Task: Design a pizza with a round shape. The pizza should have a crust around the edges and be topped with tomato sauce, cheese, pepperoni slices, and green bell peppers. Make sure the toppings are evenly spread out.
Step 276:
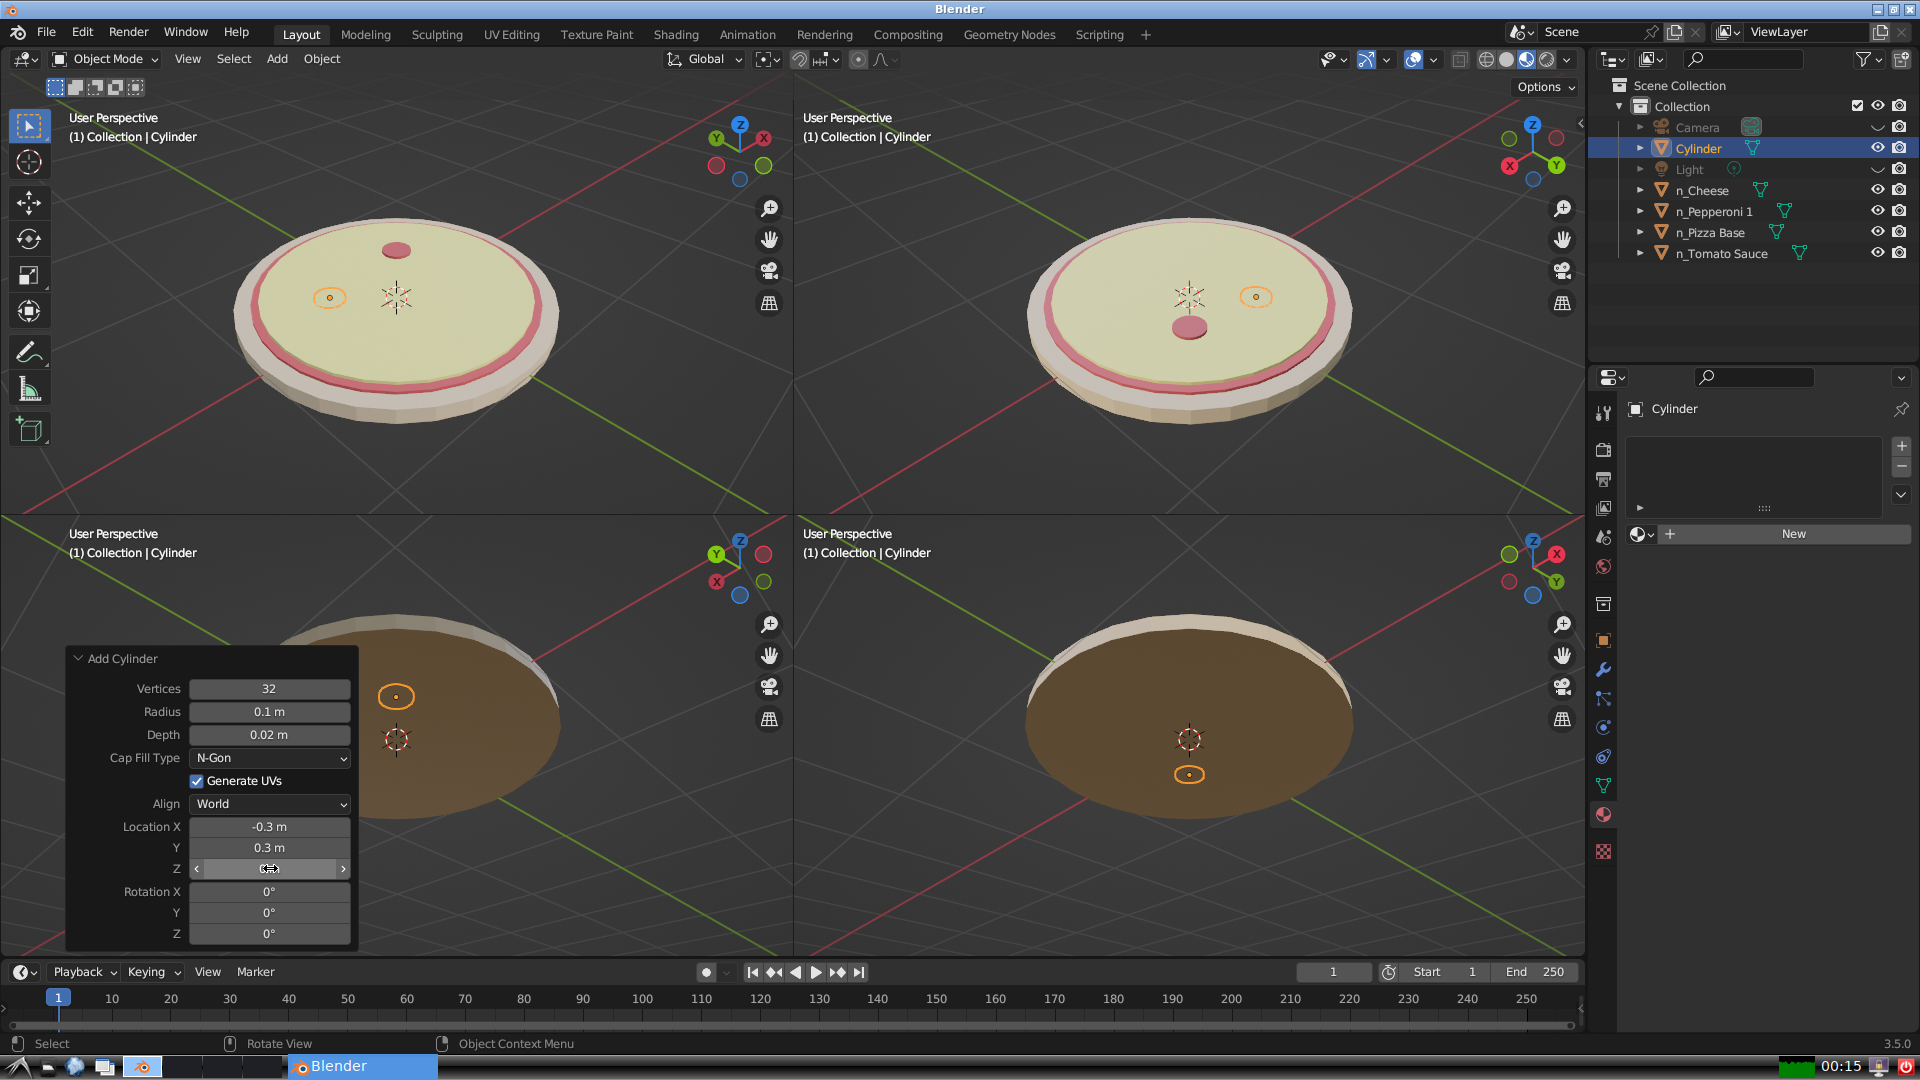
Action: click: no